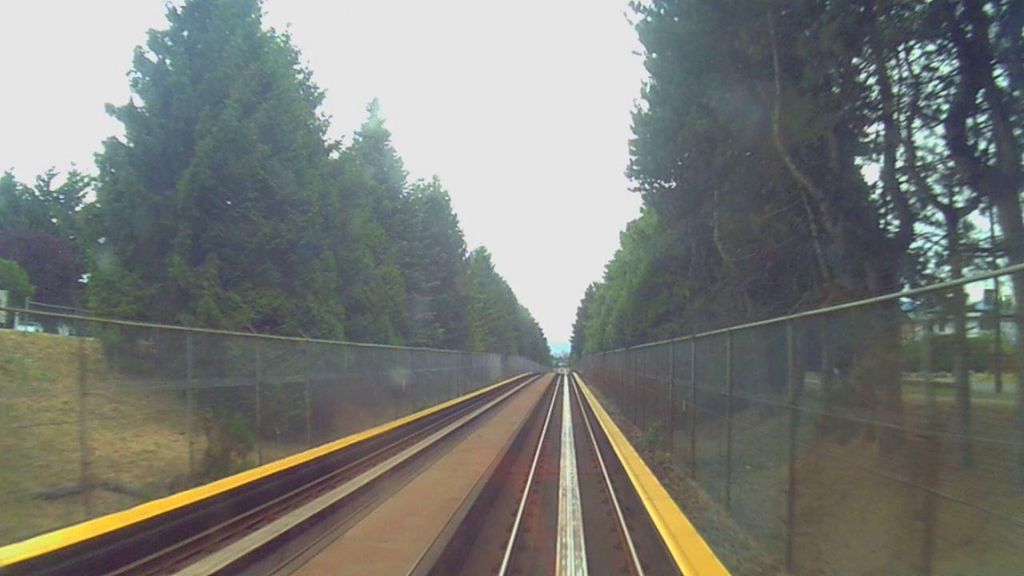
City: vancouver